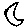
Label: moon